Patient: sex F, age 75
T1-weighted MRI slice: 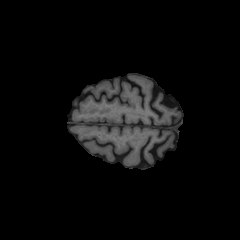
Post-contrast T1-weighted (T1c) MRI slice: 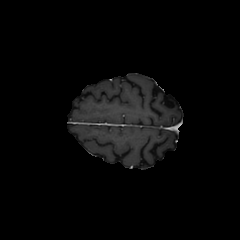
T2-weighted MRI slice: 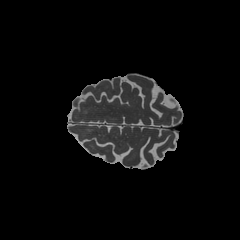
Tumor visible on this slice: no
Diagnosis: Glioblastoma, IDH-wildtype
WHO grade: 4